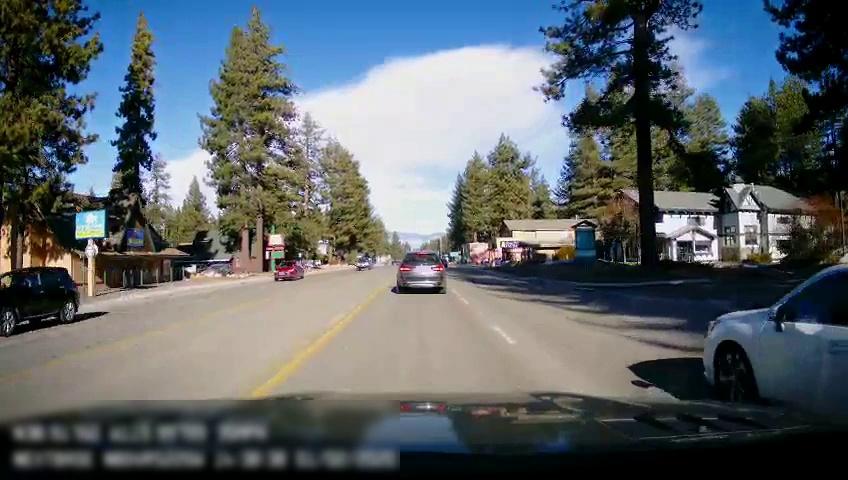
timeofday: Day
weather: Sunny
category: Drivable Space
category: Vehicles | Car
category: Vehicles | SUV
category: Vehicles | SUV
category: Vehicles | Car
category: Vehicles | Car
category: Lanes | Opposite Lane
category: Lanes | Opposite Lane
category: Lanes | Current Lane